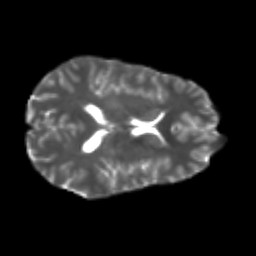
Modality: T2w
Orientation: axial
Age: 23
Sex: male
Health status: healthy
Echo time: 0.074 s